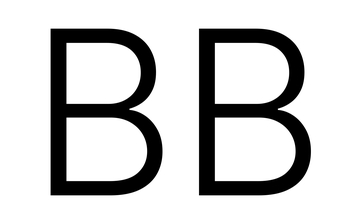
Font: Inter_Light